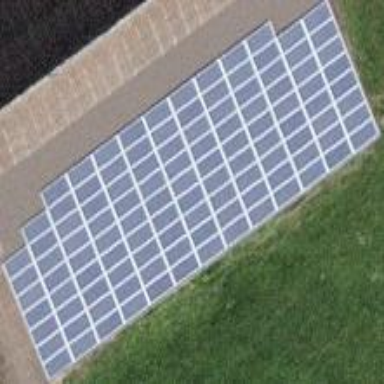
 consisting of solar photovoltaic panels."